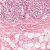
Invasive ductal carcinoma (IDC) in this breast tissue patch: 0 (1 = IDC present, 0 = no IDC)